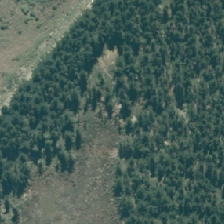
Land cover: herbaceous_freshwater_vege